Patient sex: M
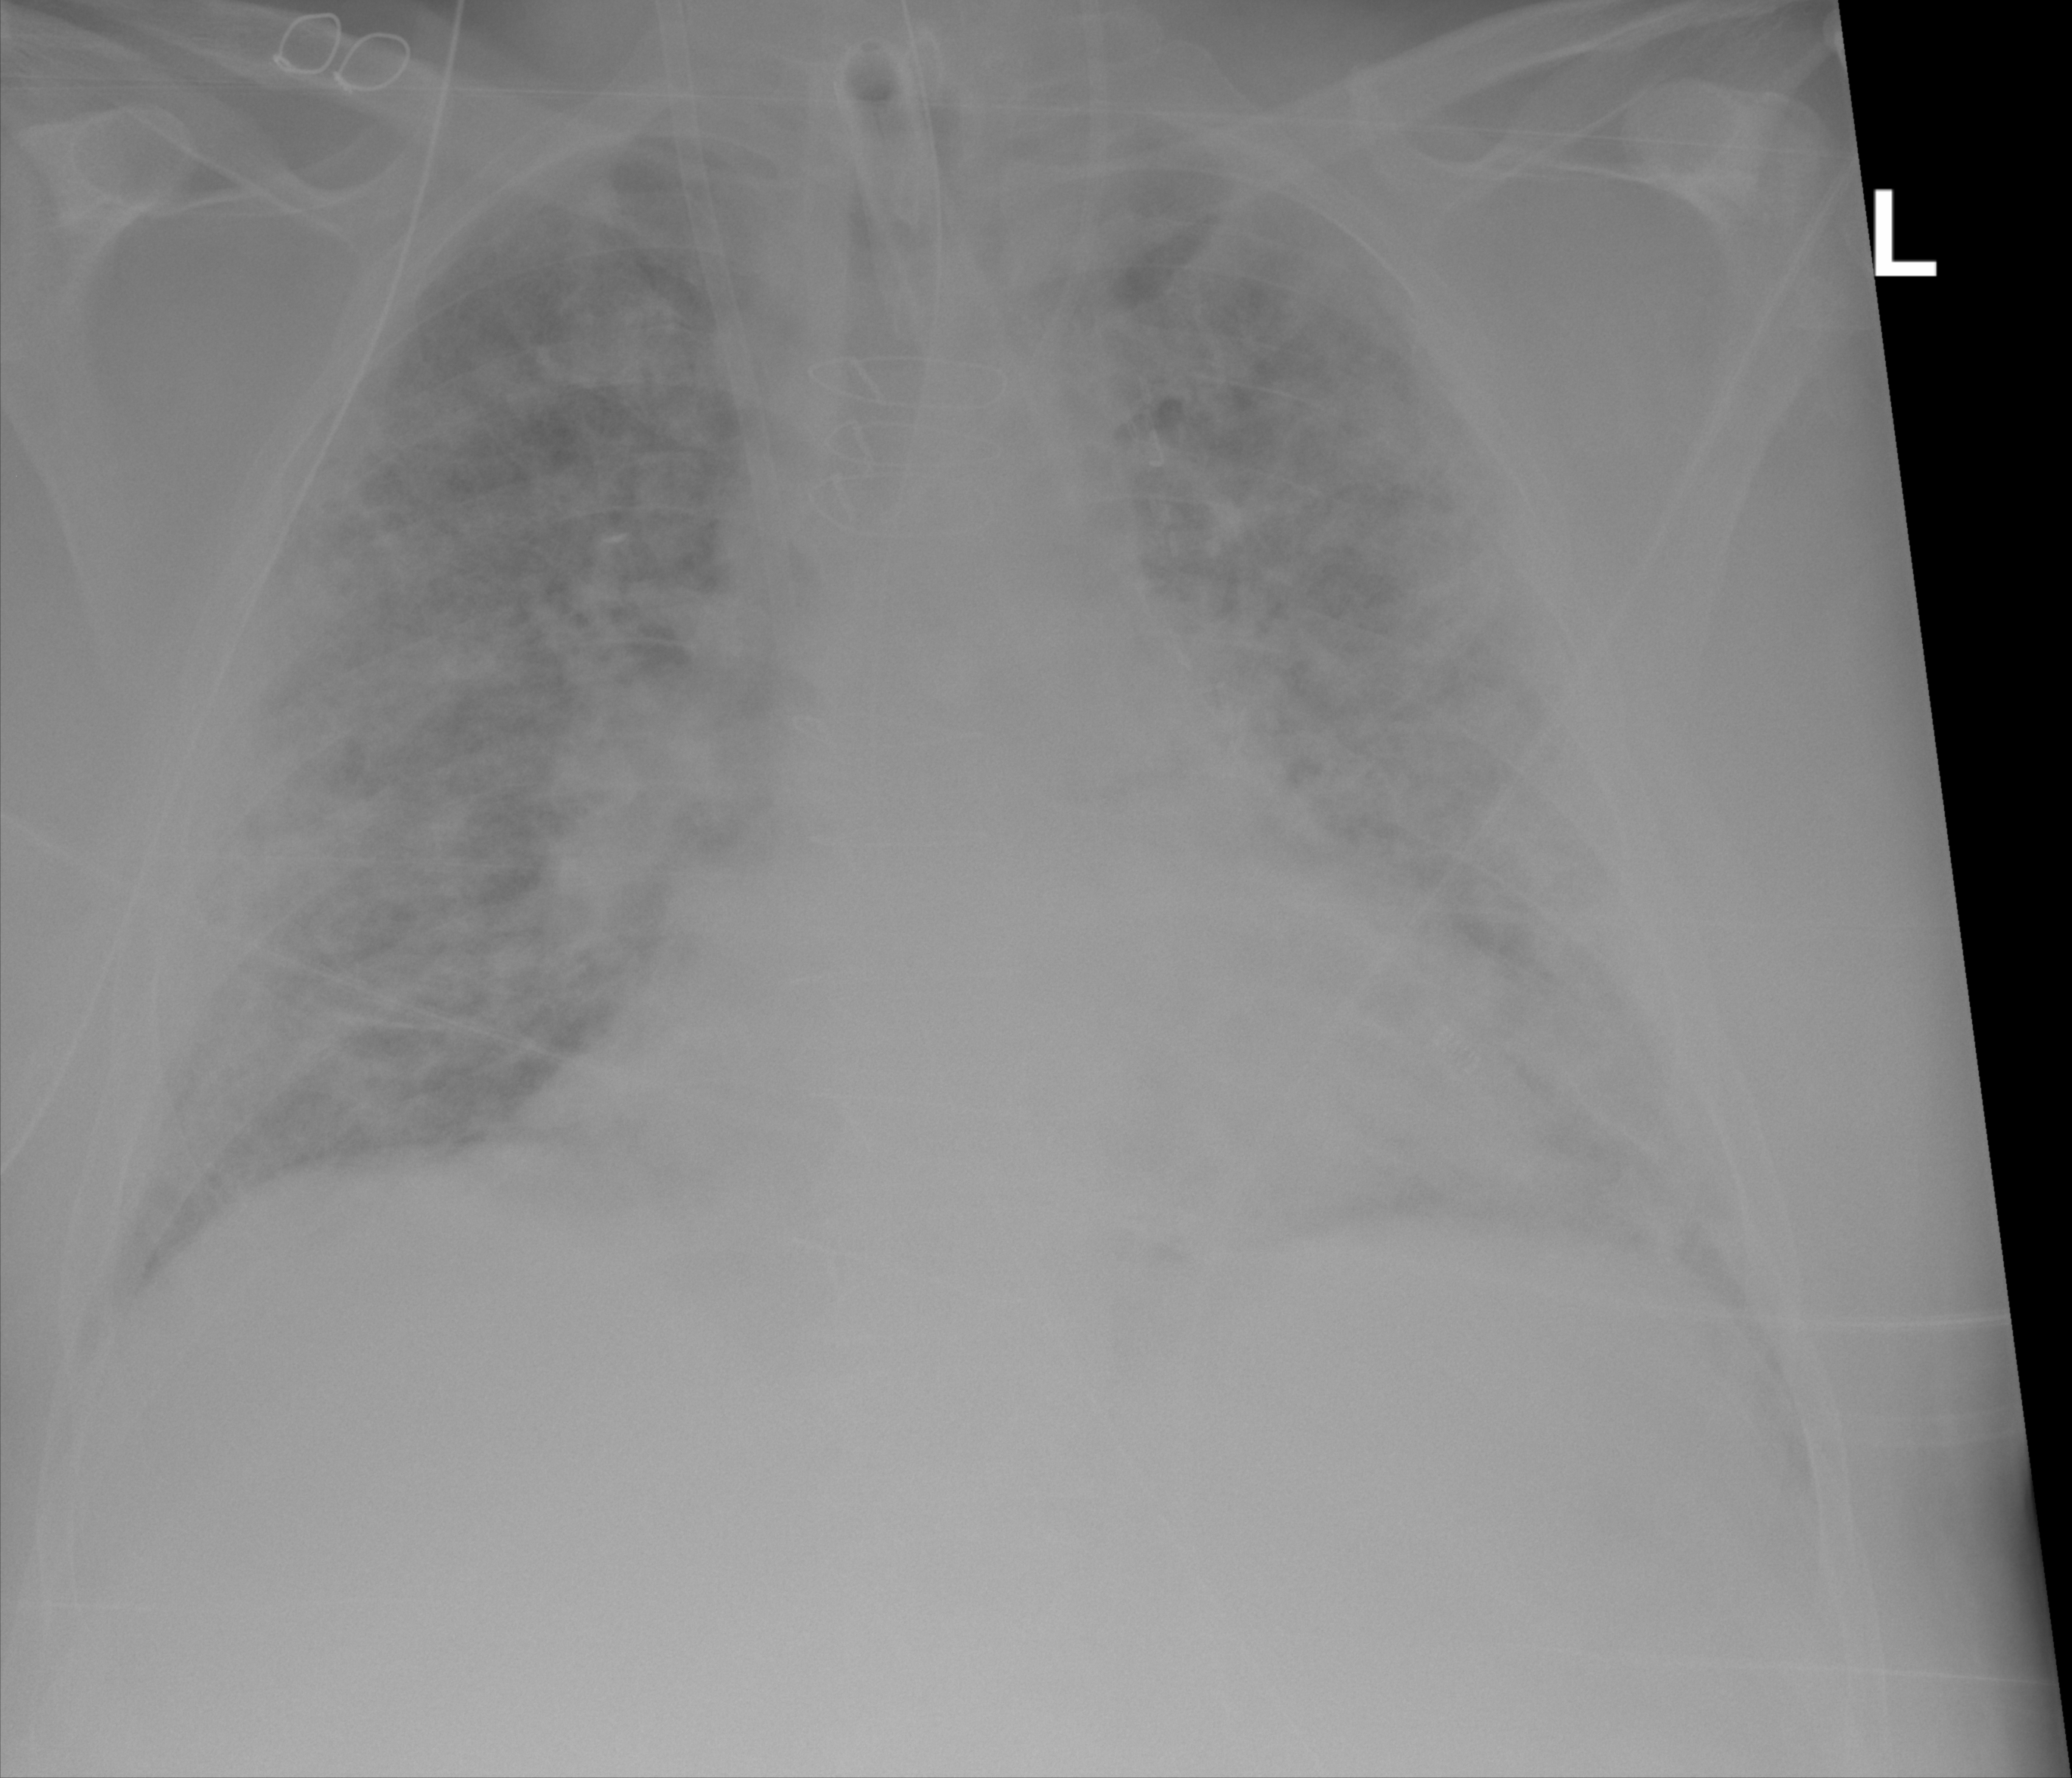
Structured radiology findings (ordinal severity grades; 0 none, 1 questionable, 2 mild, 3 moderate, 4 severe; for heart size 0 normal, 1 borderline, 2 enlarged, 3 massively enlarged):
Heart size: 1
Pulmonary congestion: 0
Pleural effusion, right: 2
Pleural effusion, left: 2
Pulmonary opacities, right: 3
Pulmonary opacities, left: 3
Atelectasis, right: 3
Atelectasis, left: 3